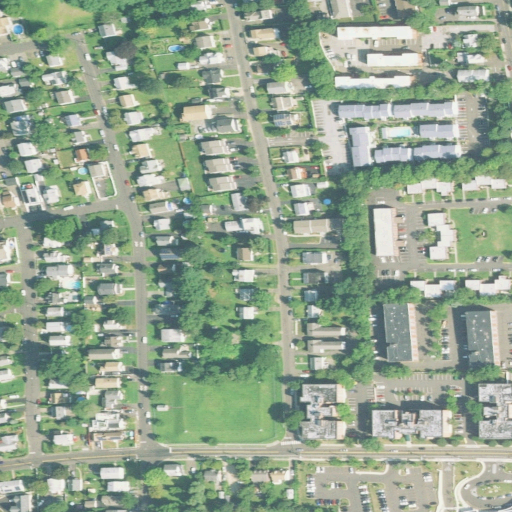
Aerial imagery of mountain in Connecticut named Spring Hill containing medium intensity development, high intensity development, low intensity development, and open development